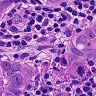
Metastatic tissue present: no